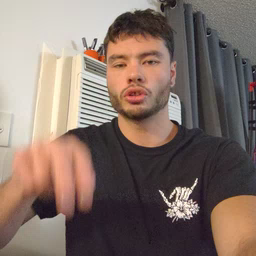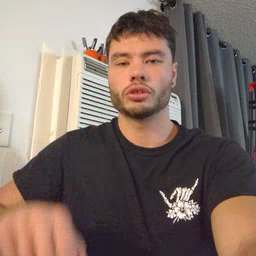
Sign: jacket